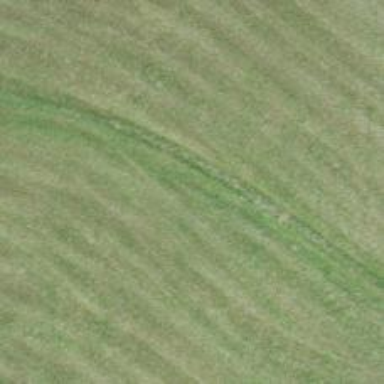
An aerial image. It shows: Track with very rough surface.